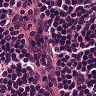
Metastatic tissue present: no